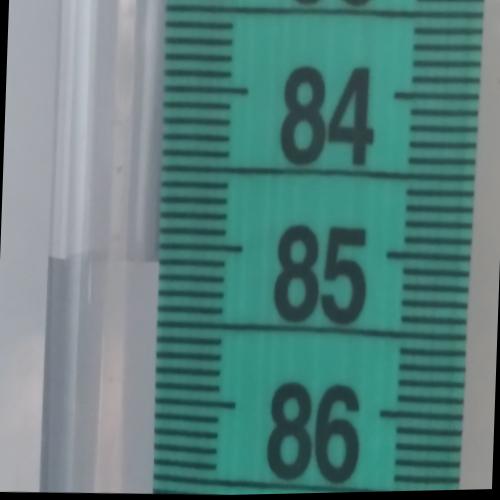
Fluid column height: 85.1 cm